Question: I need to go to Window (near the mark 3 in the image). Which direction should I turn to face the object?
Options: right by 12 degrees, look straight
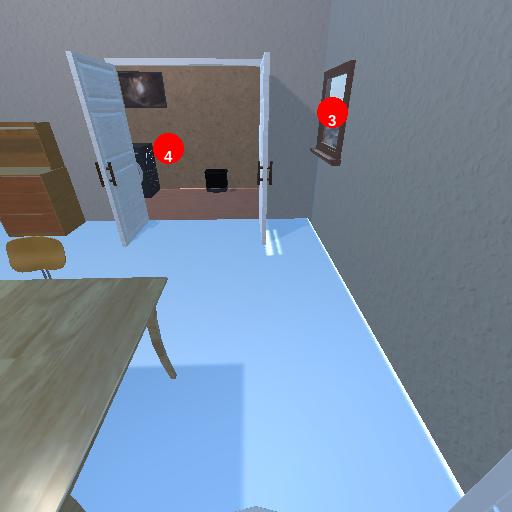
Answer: right by 12 degrees